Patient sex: M
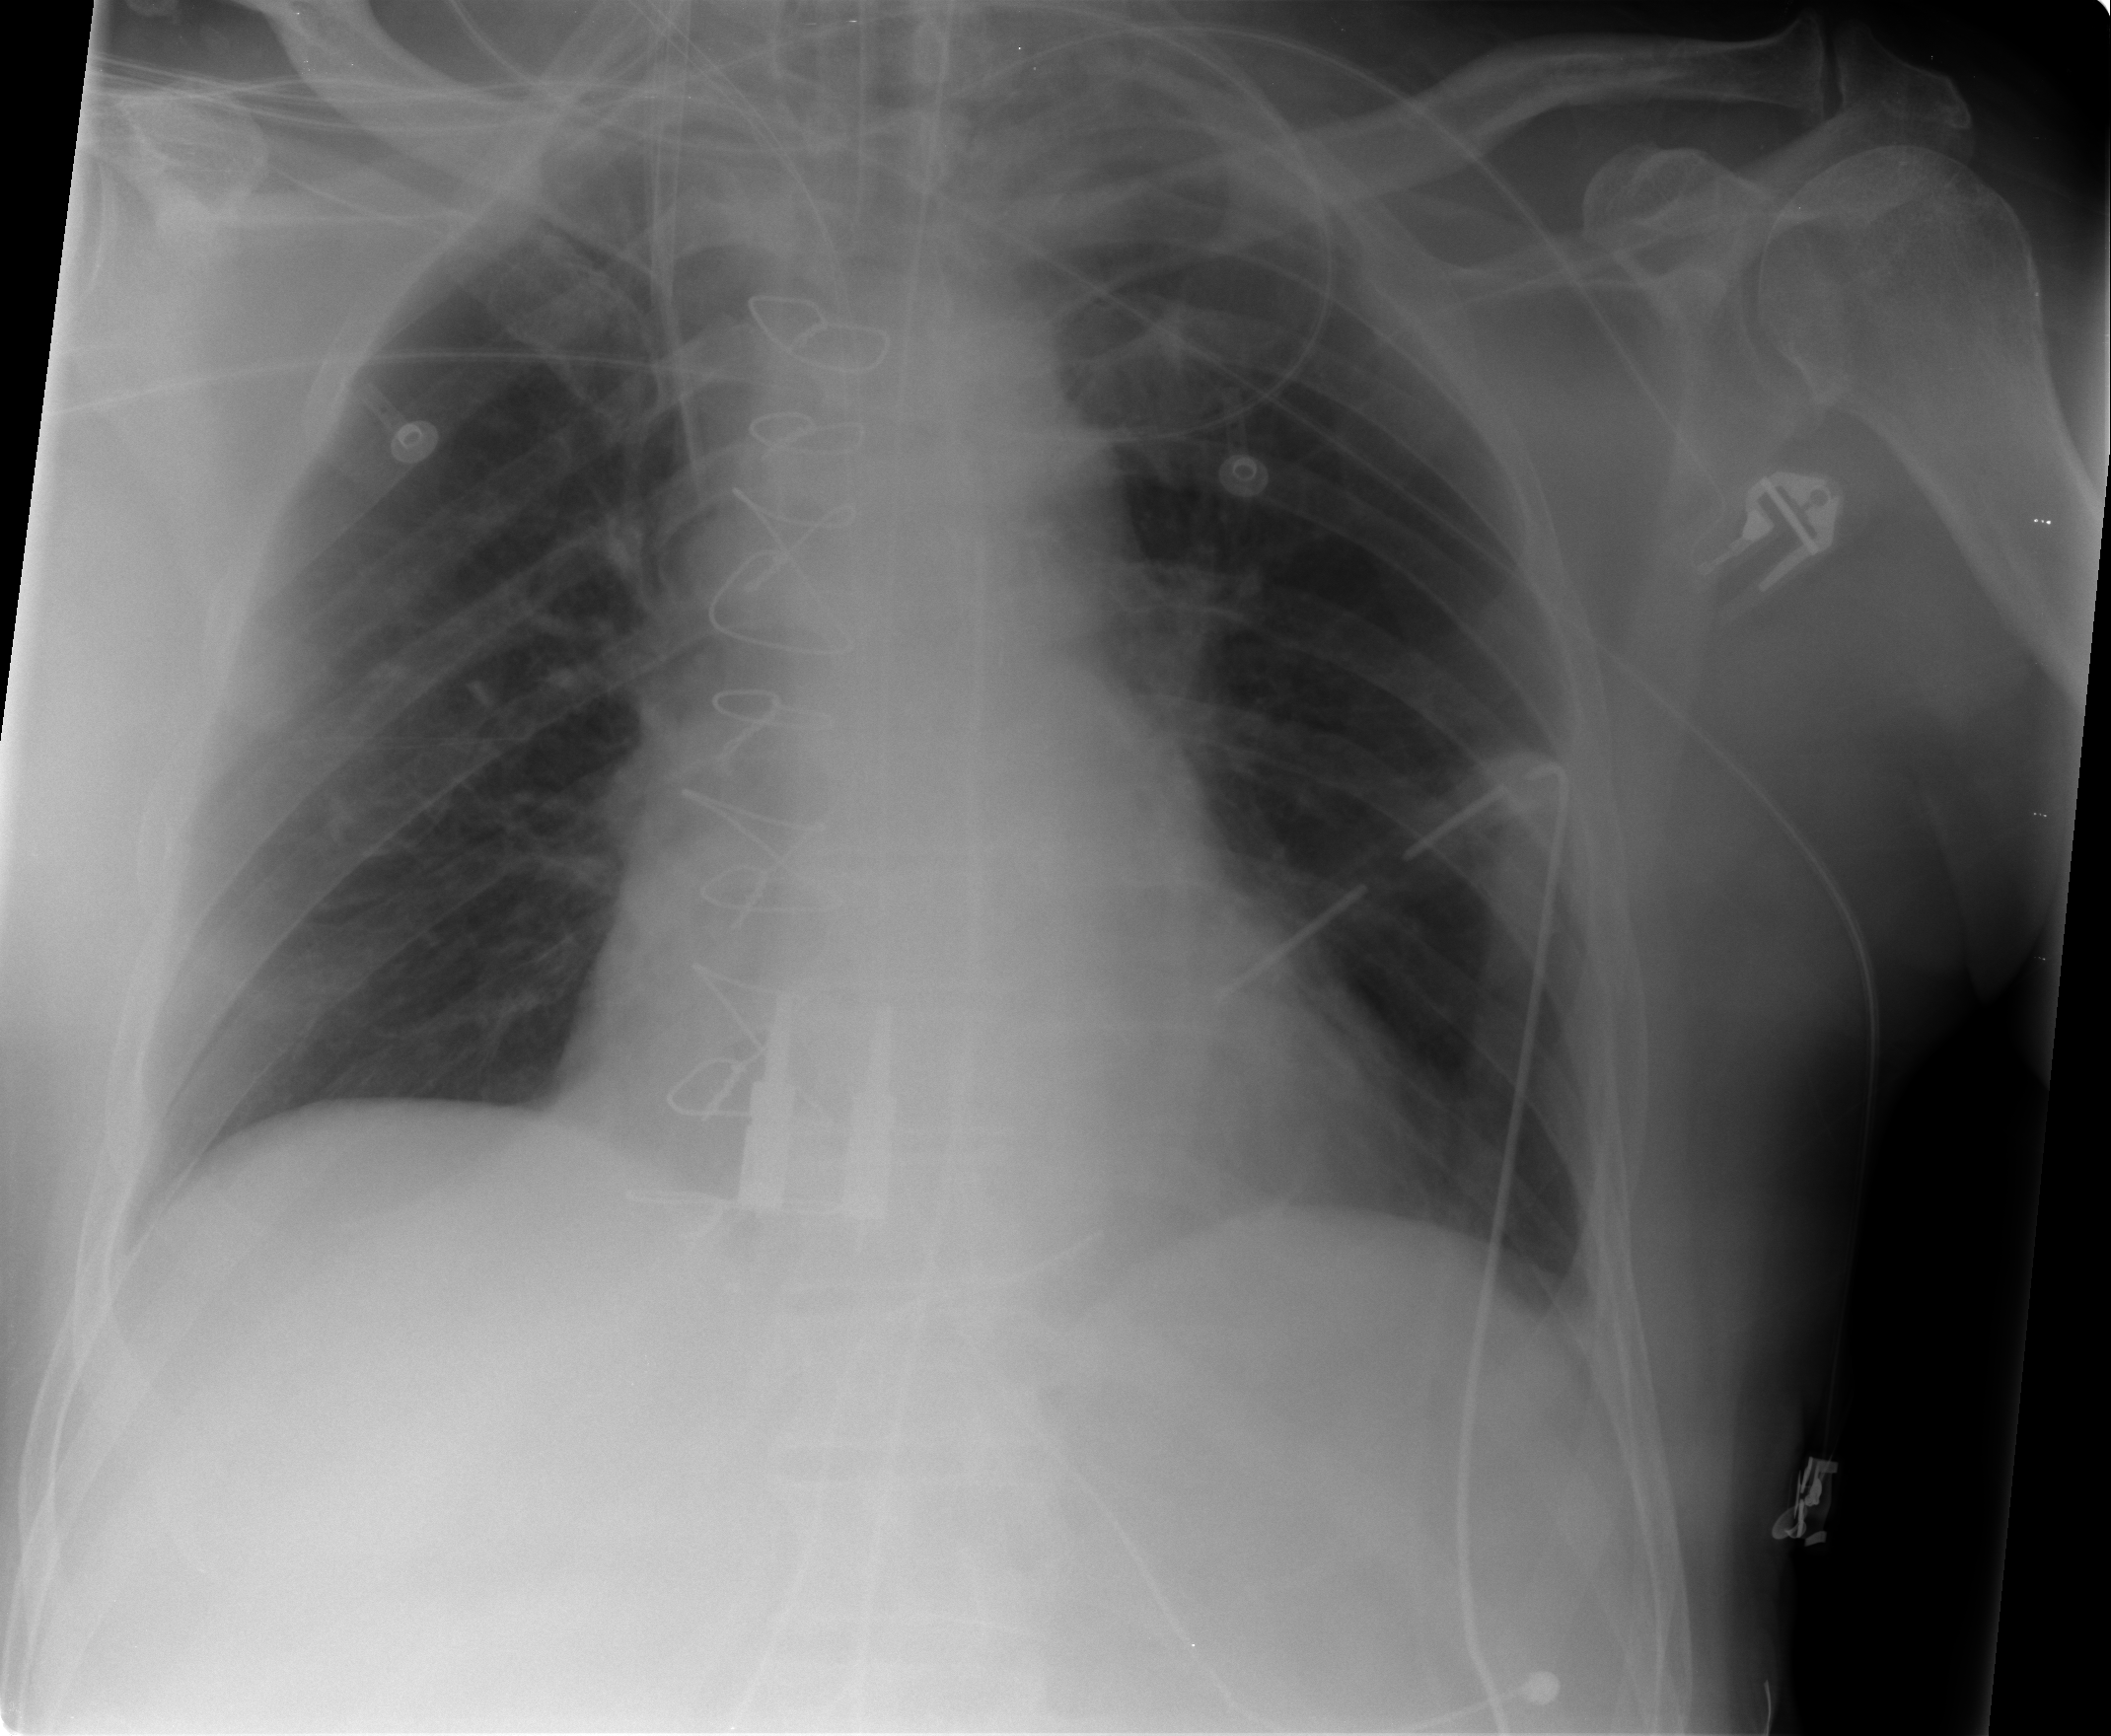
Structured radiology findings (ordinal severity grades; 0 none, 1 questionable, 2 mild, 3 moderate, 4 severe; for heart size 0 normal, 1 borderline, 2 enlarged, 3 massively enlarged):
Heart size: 0
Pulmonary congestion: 0
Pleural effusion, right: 0
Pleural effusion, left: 1
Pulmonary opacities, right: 0
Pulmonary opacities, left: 0
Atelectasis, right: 1
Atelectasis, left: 1